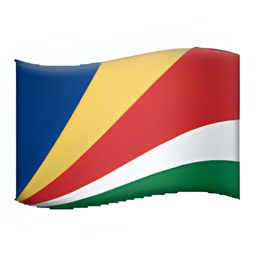
Name: flag for seychelles
Emoji: 🇸🇨
Group: Flags
Sub-group: country-flag